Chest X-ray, PA view. Patient: 31 years old, sex F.
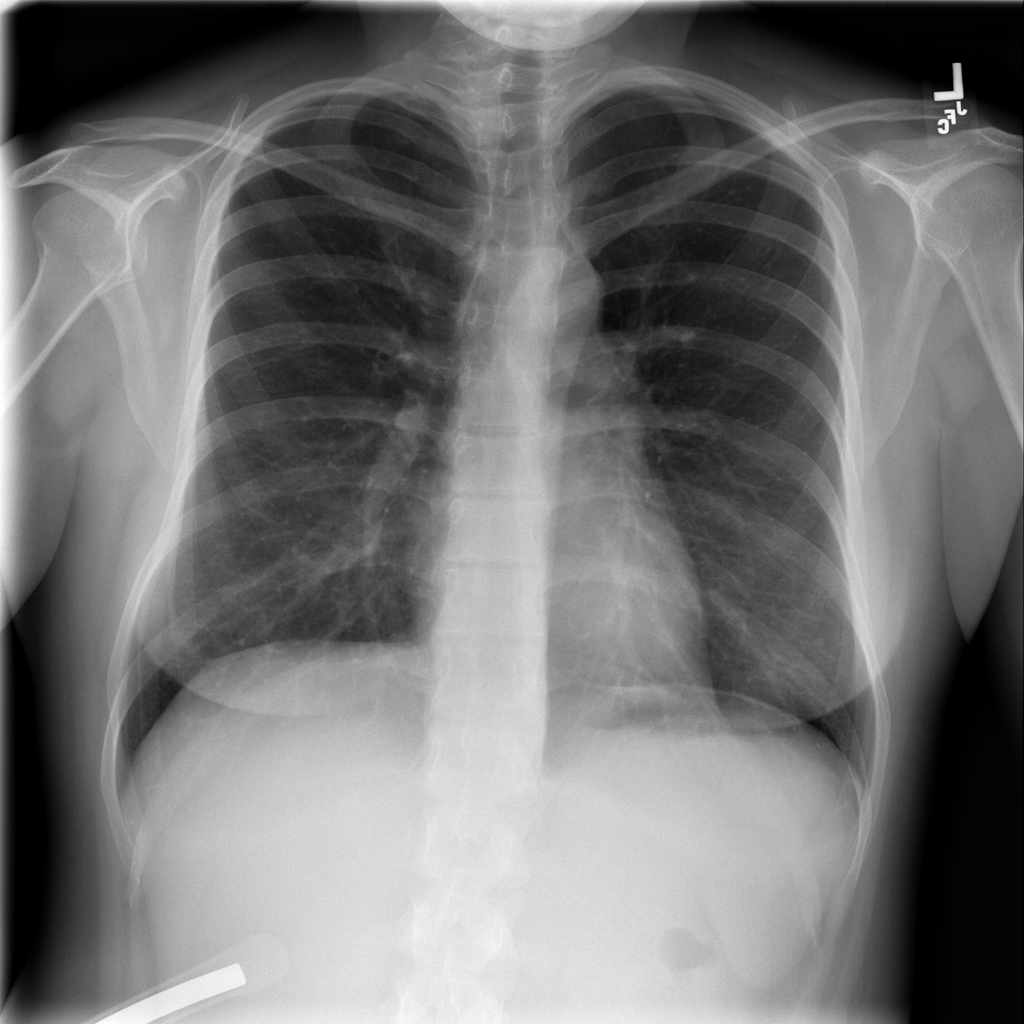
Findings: No Finding